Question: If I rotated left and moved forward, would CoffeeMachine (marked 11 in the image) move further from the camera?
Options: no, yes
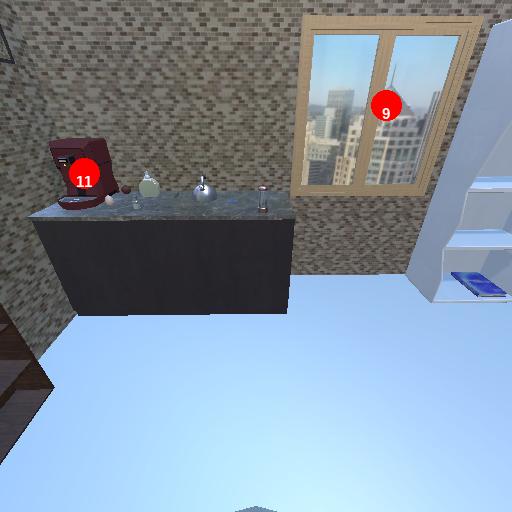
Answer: no